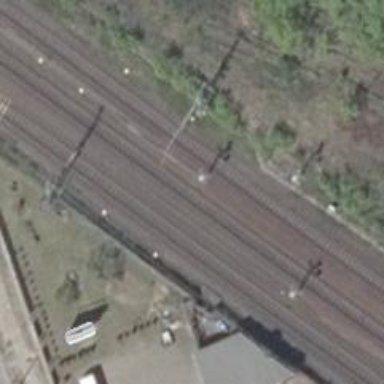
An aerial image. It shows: Railway signal.